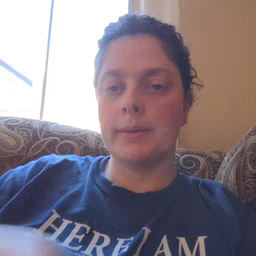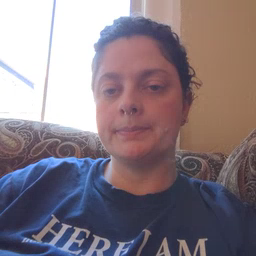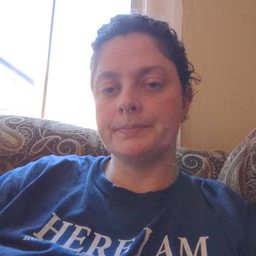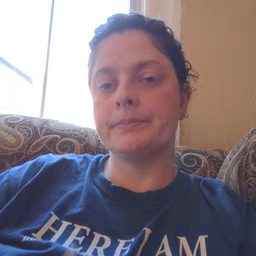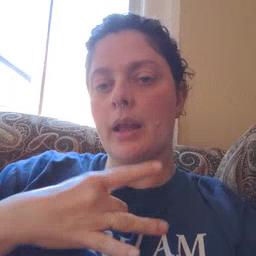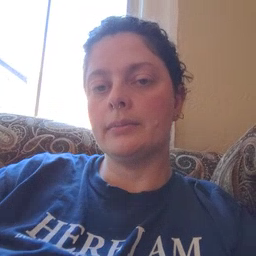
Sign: like